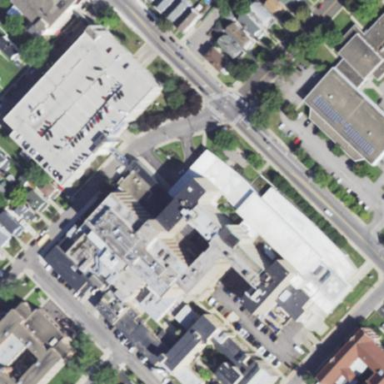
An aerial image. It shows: Healthcare facility identified as hospital.